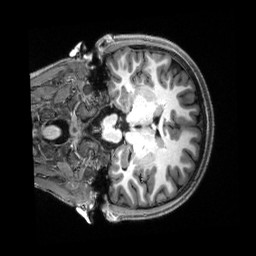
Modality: T1w
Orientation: coronal
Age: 19
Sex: female
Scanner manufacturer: siemens
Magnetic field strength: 3 T
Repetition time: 2.5 s
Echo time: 0.00222 s